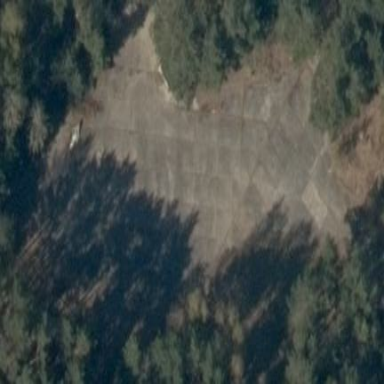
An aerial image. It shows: Concrete track with grade 1 tracktype.